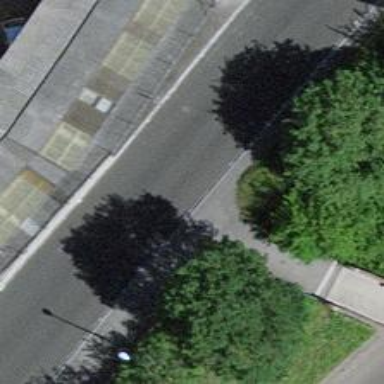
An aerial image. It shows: Concrete footway.